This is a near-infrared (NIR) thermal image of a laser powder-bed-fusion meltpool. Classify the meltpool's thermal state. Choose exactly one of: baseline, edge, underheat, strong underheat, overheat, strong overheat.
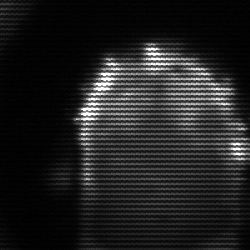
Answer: baseline